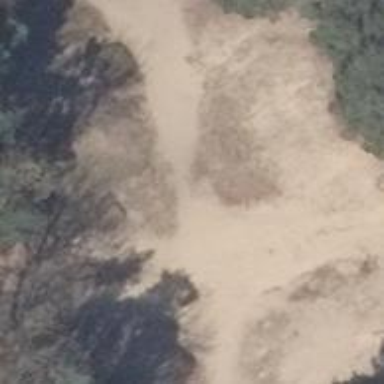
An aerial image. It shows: Sandy path.